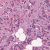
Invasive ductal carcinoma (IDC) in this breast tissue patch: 1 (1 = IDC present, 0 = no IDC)